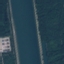
Land use / land cover: River